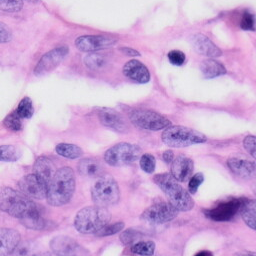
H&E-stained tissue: Skin